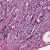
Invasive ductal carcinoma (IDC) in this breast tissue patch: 1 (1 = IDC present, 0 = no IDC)